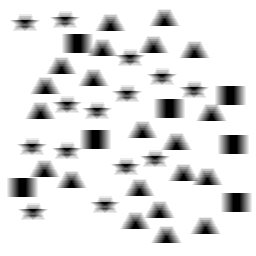
Squares: 7
Triangles: 21
Stars: 14
Total shapes: 42